Question: I have a texture drawn in a GLcontrol and I want to draw points on top of it. Instead, I get the full texture set to the colour of the point I want to draw. I guess that I have to disable the texture format and enable the points drawings, but cant reach the solution...
Here is the draw function:
Basically the point to draw is ROI[0], but instead drawing just the point I got the image shown below (the image is grayscale before drawing "the point").
'''
private: void drawImg(int img){
int w=this->glControl_create_grid->Width;
int h=this->glControl_create_grid->Height;
GL::MatrixMode(MatrixMode::Projection);
GL::LoadIdentity();
GL::Ortho(0, w, 0, h, -1, 1); // Bottom-left corner pixel has coordinate (0, 0)
GL::Viewport(0, 0, w, h); // Use all of the glControl painting area
GL::Clear(ClearBufferMask::ColorBufferBit | ClearBufferMask::DepthBufferBit);
GL::ClearColor(Color::LightGray);
GL::MatrixMode(MatrixMode::Modelview);
GL::LoadIdentity();
GL::Enable(EnableCap::Texture2D);
GL::BindTexture(TextureTarget::Texture2D, img);
OpenTK::Graphics::OpenGL::ErrorCode error=GL::GetError();
GL::Begin(BeginMode::Quads);
GL::TexCoord2(0, 0);
GL::Vertex2(0 ,h);
GL::TexCoord2(1, 0);
GL::Vertex2(w, h);
GL::TexCoord2(1, 1);
GL::Vertex2(w, 0);
GL::TexCoord2(0, 1);
GL::Vertex2(0, 0);
GL::End();
GL::Disable(EnableCap::Texture2D);
if (ROI[0].x!=0||ROI[0].y!=0){
GL::Color3(Color::Red);
GL::Begin(BeginMode::Points);
GL::Vertex2(ROI[0].x,ROI[0].y);
GL::End();
}
}
'''

What should I change in my code? I can't seem to achieve it....
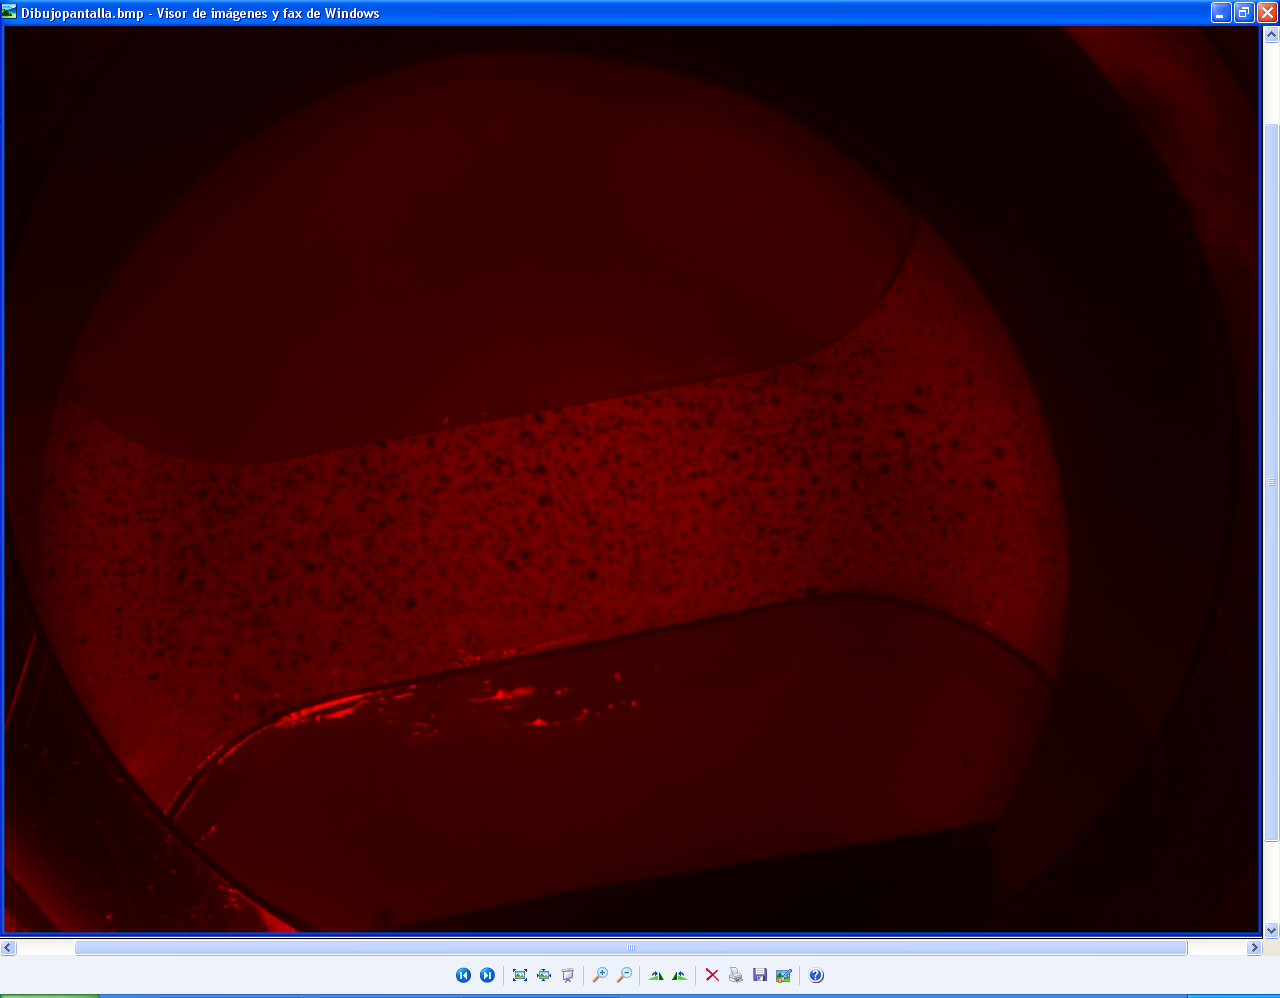
Answer: I found the answer. It seems that the color also applies to textures when binding them so I just needed to add 'GL::Color3(Color::White)' before drawing the texture.